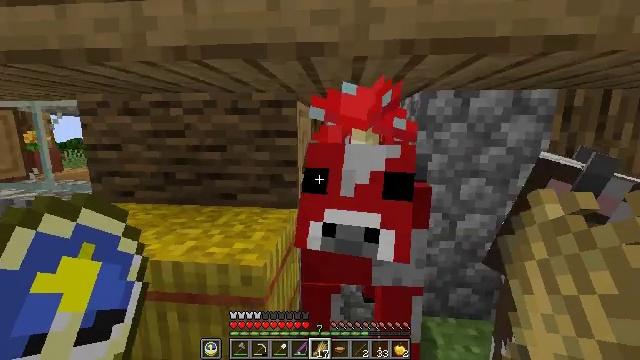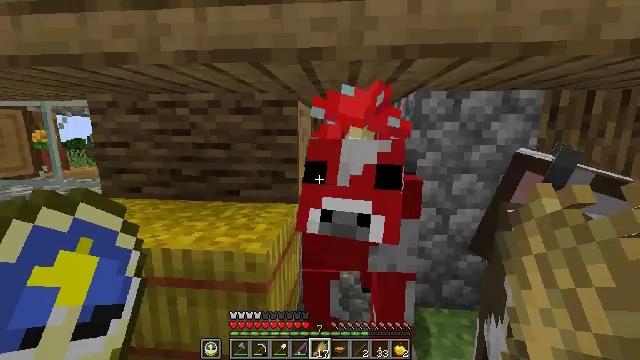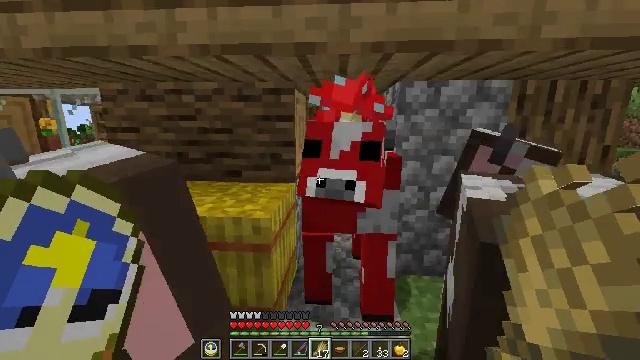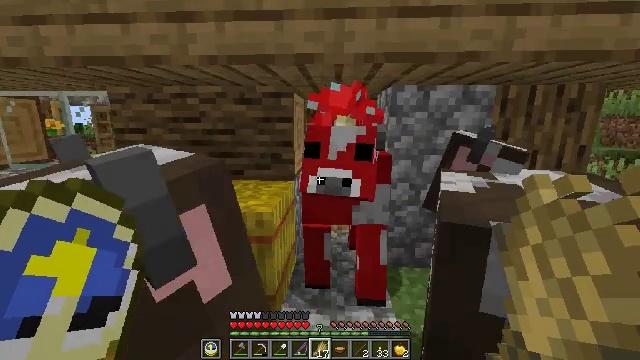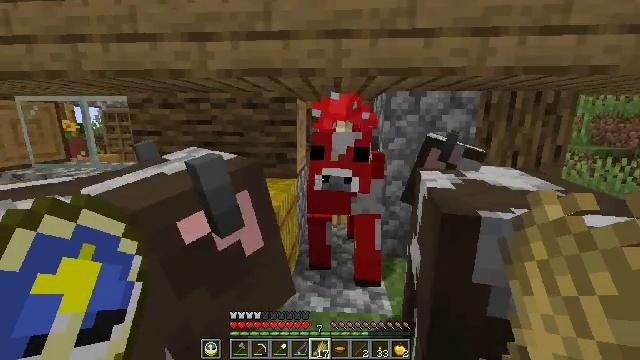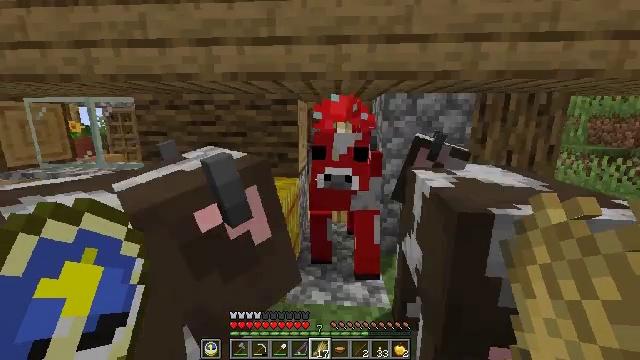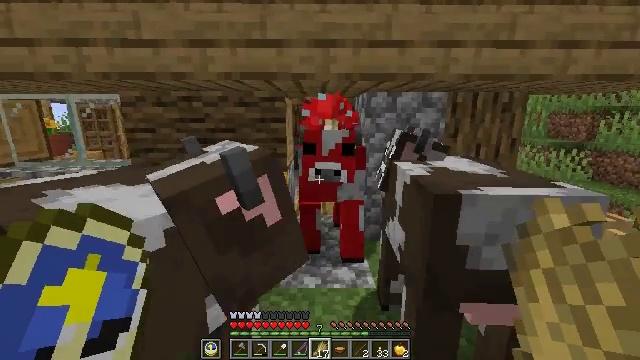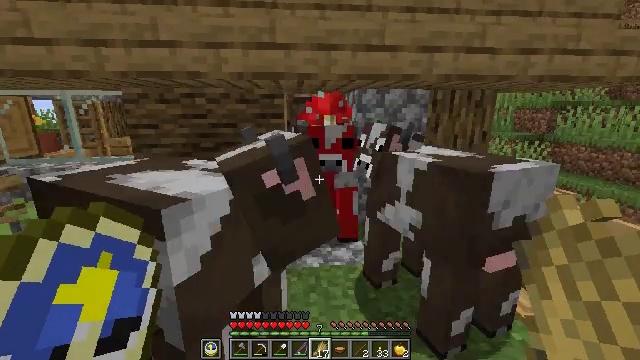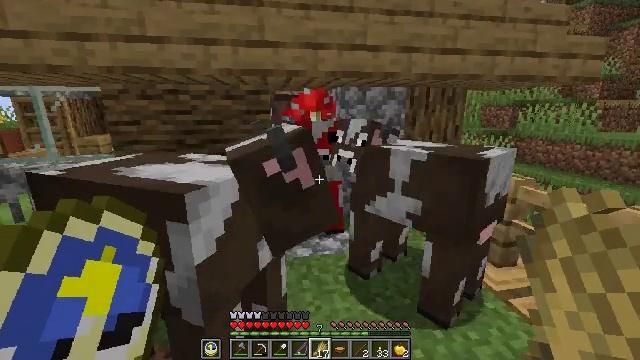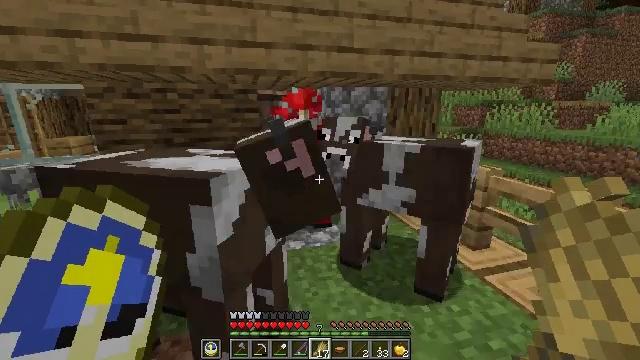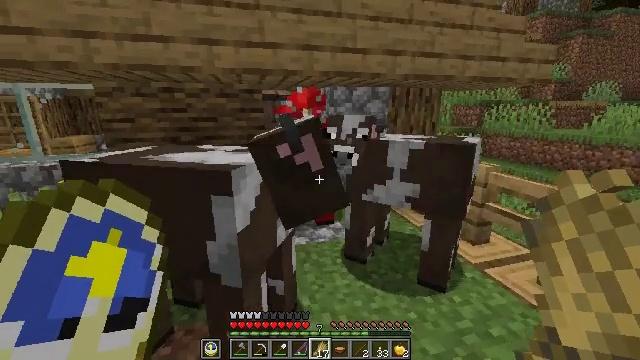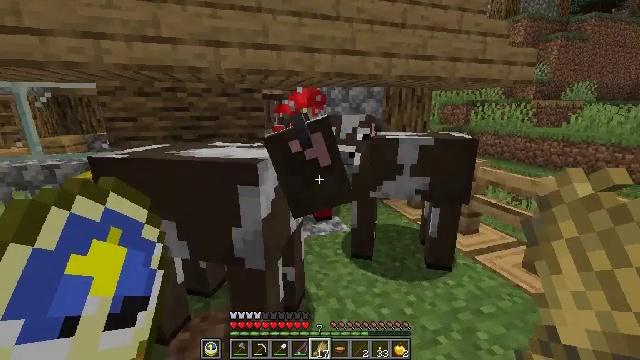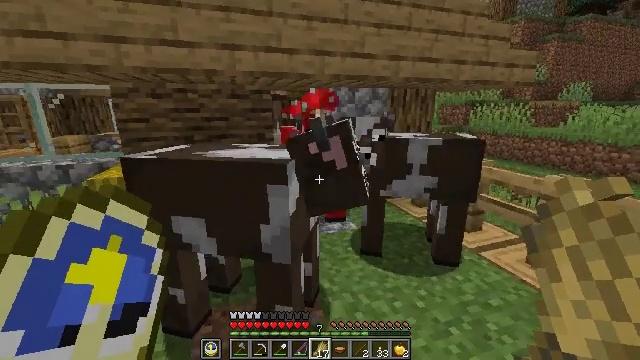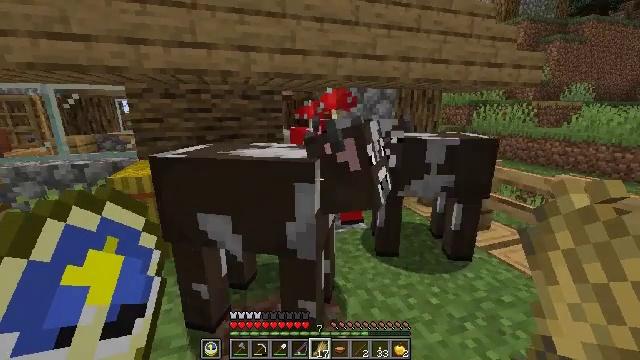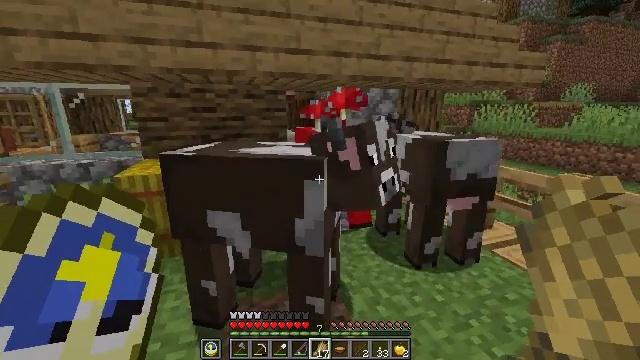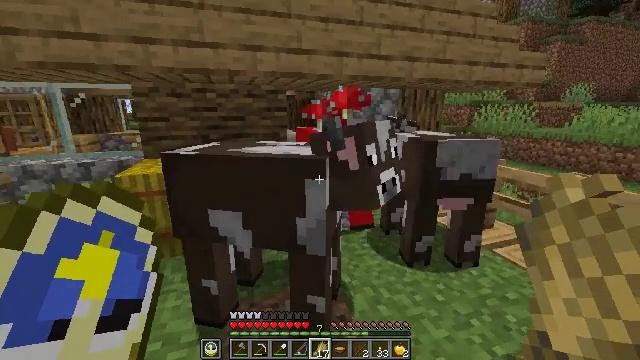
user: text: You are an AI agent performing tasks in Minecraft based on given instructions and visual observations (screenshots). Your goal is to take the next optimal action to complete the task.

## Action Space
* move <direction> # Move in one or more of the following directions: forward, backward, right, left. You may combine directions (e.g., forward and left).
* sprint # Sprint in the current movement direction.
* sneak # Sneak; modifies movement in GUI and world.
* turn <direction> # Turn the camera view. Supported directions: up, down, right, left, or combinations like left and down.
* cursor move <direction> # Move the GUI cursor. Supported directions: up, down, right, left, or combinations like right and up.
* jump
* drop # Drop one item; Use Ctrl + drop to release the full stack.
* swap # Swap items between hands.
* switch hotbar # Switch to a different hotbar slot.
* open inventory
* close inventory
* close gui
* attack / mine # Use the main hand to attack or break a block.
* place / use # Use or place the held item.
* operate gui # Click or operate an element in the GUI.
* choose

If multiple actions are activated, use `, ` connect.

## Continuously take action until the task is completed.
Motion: motion action
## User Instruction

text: Drop a composter.
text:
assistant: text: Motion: move back
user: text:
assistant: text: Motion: move back, turn right and down
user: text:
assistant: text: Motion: move back
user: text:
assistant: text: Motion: move back
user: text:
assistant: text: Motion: move back and move left
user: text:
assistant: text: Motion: move back and move left, turn right
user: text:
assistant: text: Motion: move back and move left, turn right
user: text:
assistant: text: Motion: move back and move left, turn right
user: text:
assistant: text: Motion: move back and move left, turn right
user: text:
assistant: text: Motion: move back and move left
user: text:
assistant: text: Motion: move back and move left, turn right
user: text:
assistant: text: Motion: move back
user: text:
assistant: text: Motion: no_op
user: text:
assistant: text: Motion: no_op
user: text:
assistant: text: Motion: no_op
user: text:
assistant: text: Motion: no_op
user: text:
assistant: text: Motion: no_op
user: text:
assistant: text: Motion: turn right
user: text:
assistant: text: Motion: move left, turn right
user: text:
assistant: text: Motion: move left
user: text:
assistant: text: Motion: move left, turn right and down
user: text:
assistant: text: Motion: move left, turn right and down
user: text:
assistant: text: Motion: move left, turn right
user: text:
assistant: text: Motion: move left, turn right
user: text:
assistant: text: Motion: move left
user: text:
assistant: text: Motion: move left, turn right
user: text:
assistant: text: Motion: move right
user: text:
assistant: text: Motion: move right
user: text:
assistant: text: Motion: move right
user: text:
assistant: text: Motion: move right